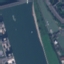
Land use / land cover class: River